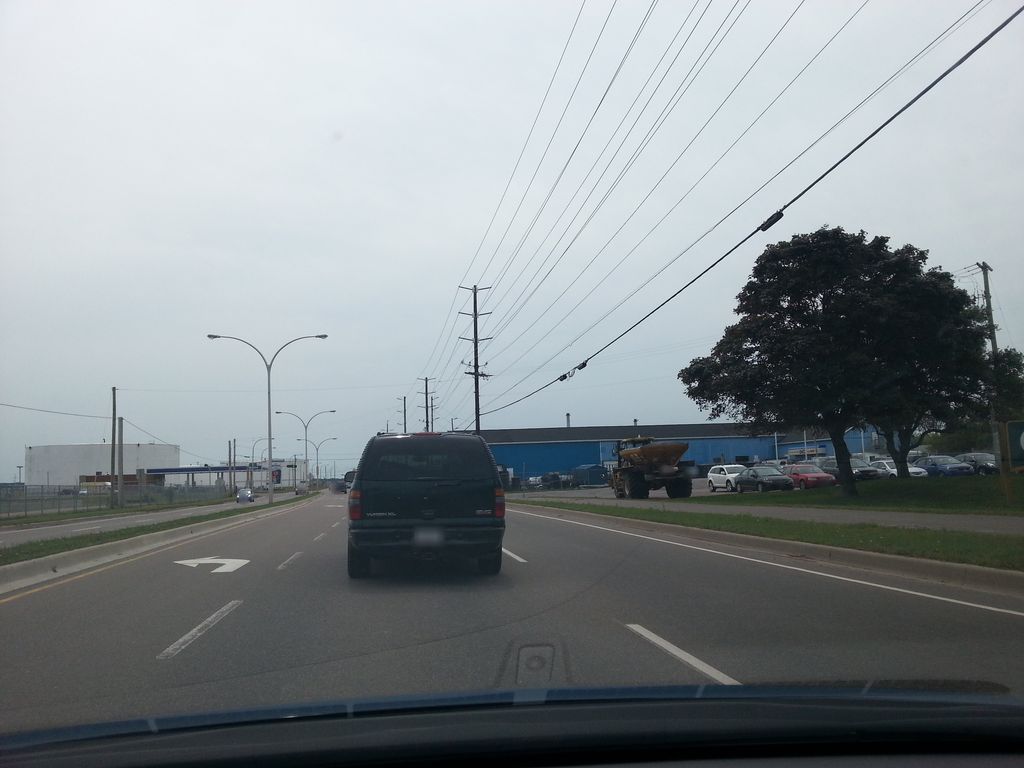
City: charlottetown